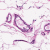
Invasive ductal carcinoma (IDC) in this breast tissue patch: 0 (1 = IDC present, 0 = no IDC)